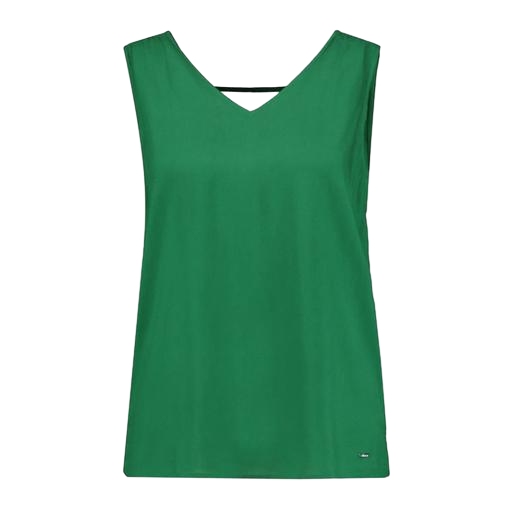
green strappy v-neck top, studio cool tank green, green hurley tank top, white background